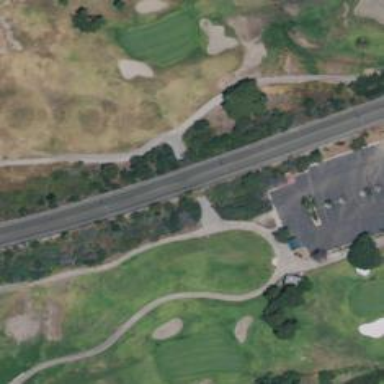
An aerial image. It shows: Path for golf carts.